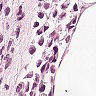
Metastatic tissue present: yes